Question: If the property is enabled:
'''
self.hidesBottomBarWhenPushed = YES;
'''
then when you swipe back items on TabBar are displayed incorrectly.
This bug can be found in WhatsApp

How I can fix this?
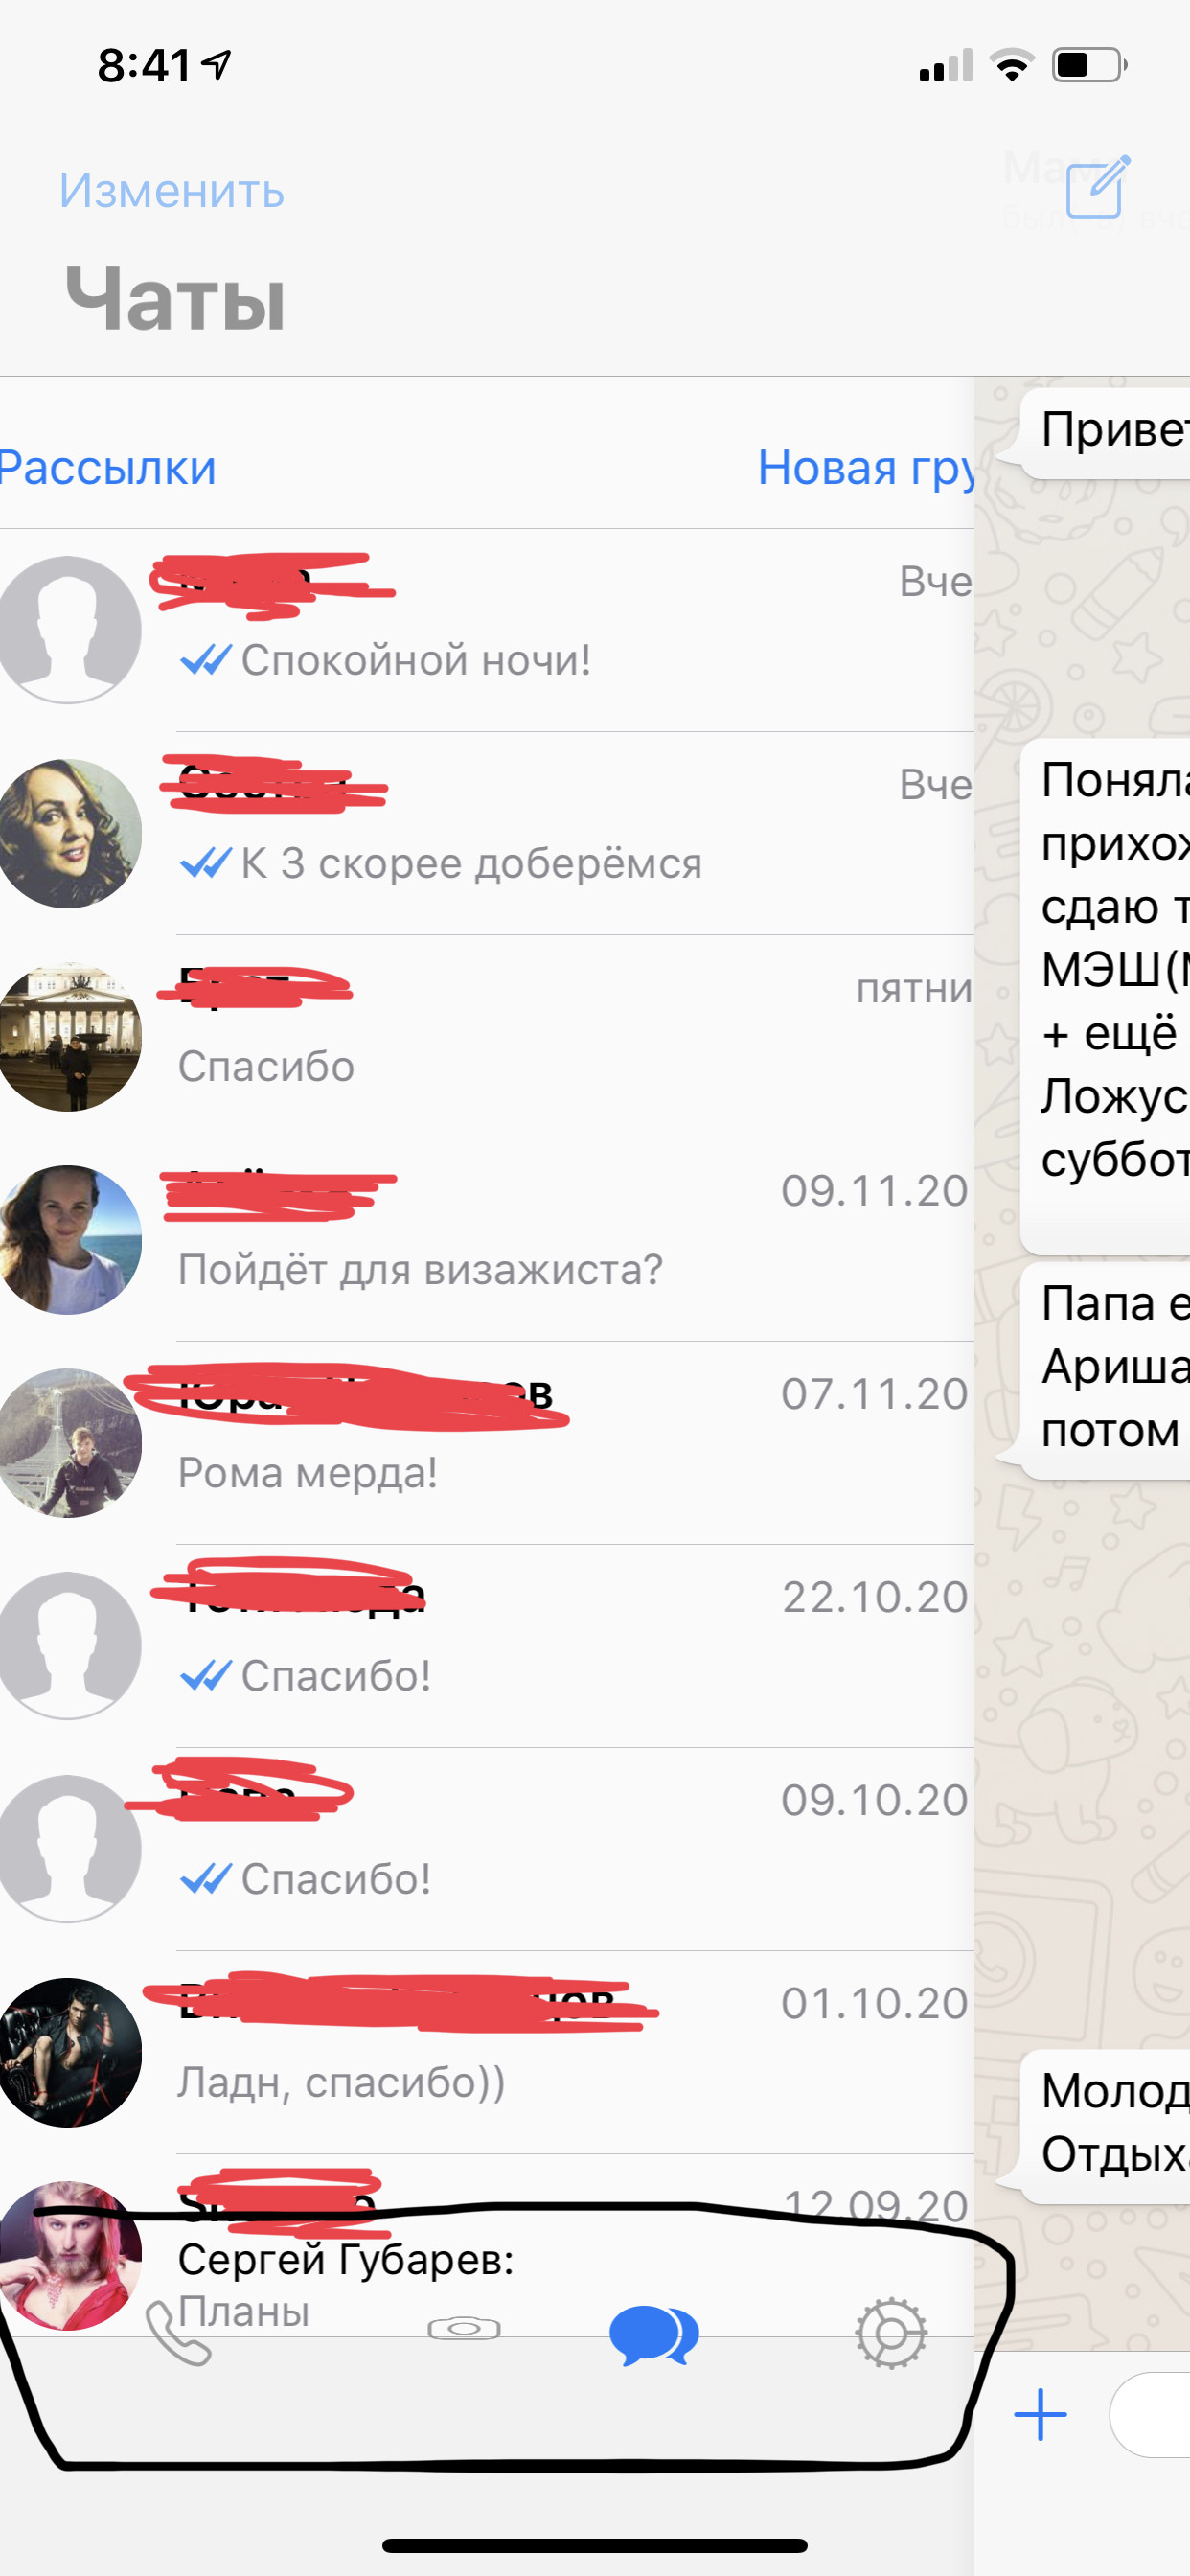
Answer: In your 'UITabBarController', set
'isTranslucent = false'
thanks <URL>